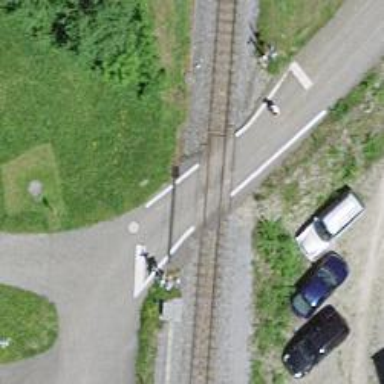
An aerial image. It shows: Railway level crossing.